Question: I've been successful in creating an ics file, which will add my event to Outlook and Google calendars. Here's my output, once JS has done its magic:
'''
BEGIN:VCALENDAR
VERSION:2.0
PRODID:-//Company Name//Events Finder//EN
BEGIN:VEVENT
DTSTAMP:20140218T090000
UID:1392737374677_487546@mysite.com
DTSTART:20140218T090000
DTEND:20140218T100000
LOCATION:New Orleans
SUMMARY:The Name of My Event
END:VEVENT
END:VCALENDAR
'''
However, I've been unable to find the datatype that will add text to the body of the Google/Outlook event. Summary adds the title, but beyond that, I'm at a loss.

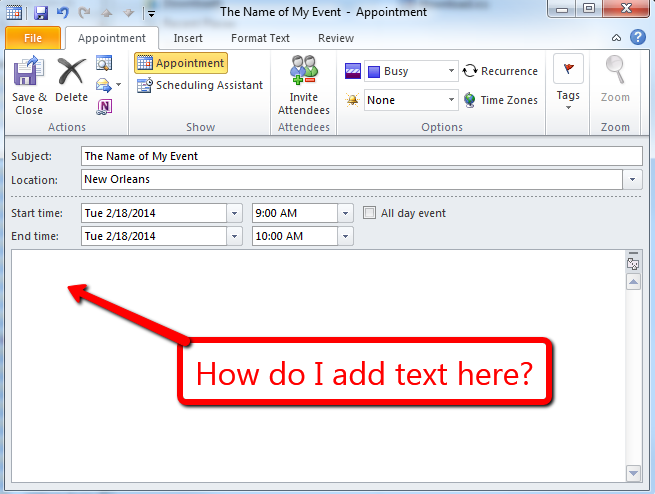
Answer: The DESCRIPTION property is what you are looking for. See <URL>